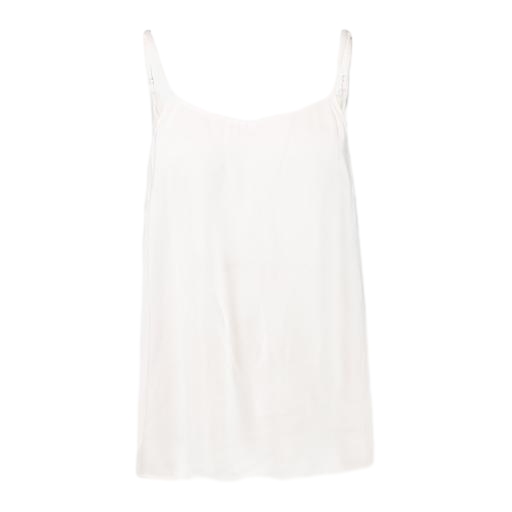
white romy tank, white ellie swing cami, longline cami, white background